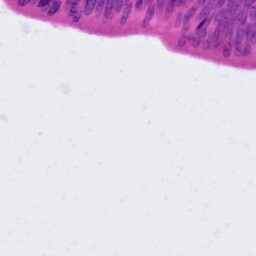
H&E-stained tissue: Colon